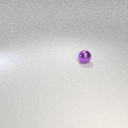
small purple metal sphere